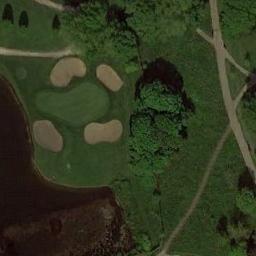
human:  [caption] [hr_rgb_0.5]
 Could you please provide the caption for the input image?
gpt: The golf course has a lake, A putting green, Some roads, Barrier trees and four sandpits .

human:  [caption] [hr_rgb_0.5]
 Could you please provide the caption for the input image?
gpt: There are several roads on the golf course .

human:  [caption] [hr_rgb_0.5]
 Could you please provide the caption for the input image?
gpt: The picture shows a road with a nearly 180-degree turn .

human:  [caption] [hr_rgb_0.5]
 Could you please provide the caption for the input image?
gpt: There are several bunkers and lakes and a few paths and many trees on a large green lawn on the golf course .

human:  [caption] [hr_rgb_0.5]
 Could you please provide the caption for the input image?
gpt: There are four bunkers beside a lake on the golf course .